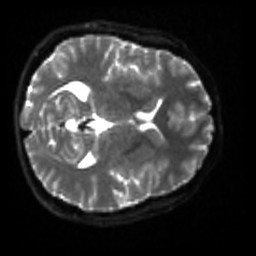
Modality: sbref
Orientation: axial
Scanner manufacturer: siemens
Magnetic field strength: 3 T
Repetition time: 4 s
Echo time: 0.0594 s